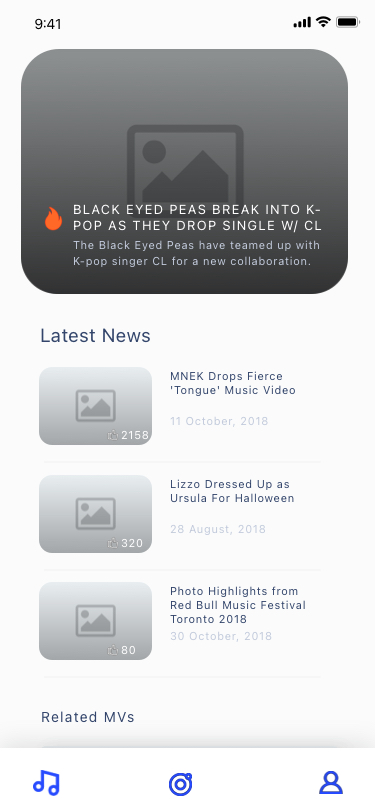
Text in this UI design:
Related MVs
Latest News